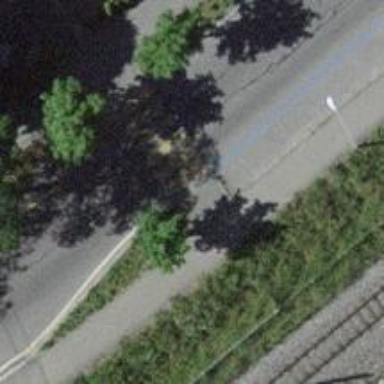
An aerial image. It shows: Residential road with designated cycle lane on the left side.